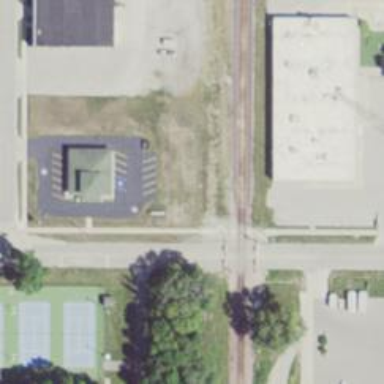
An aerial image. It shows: Railway level crossing.